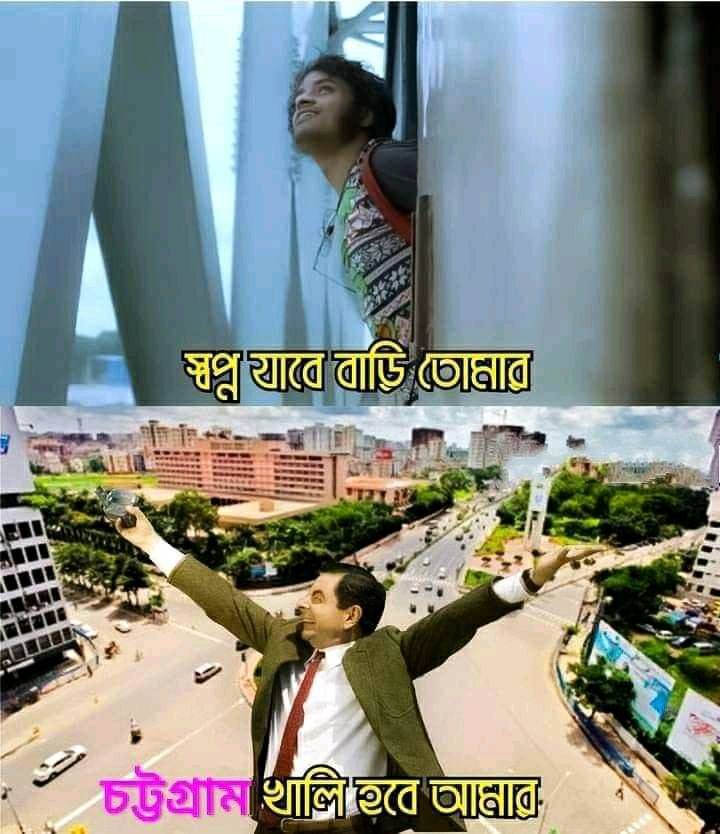
Caption: স্বপ্ন যাবে বাড়ি তোমার     চট্রগ্রাম খালি হবে আমার
Label: non-hate